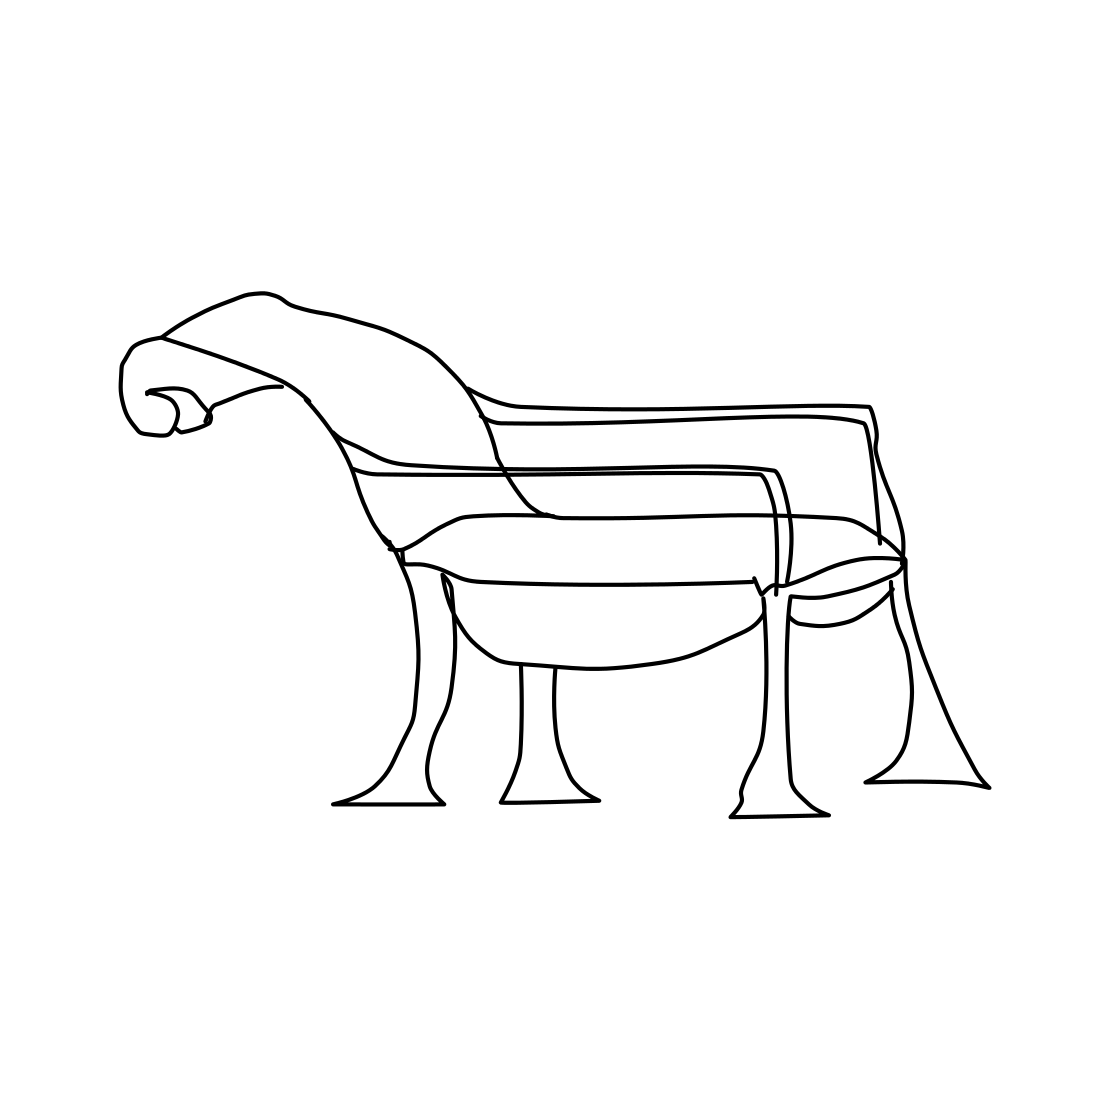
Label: armchair